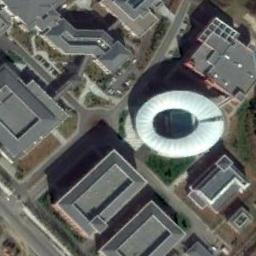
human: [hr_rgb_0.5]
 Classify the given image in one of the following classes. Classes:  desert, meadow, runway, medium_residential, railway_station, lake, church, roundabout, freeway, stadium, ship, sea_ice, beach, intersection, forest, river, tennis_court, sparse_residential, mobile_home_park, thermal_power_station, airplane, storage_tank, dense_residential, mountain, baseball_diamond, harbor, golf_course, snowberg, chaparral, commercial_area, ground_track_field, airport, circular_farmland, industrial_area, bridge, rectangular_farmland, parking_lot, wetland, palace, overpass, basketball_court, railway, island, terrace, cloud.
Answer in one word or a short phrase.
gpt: stadium